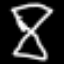
Label: hourglass